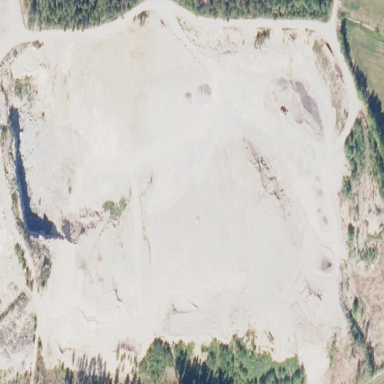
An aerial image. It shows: Quarry area.